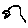
Label: bird